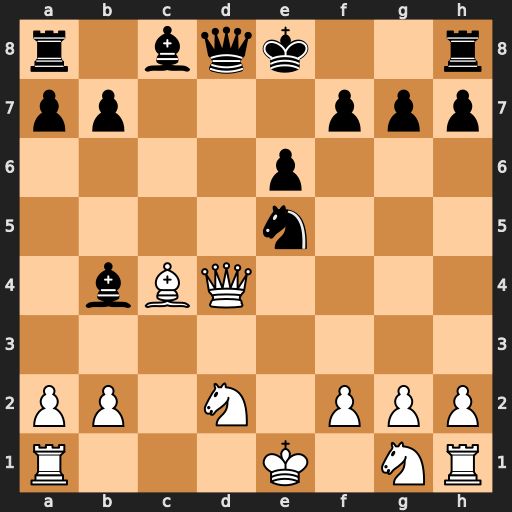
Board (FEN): r1bqk2r/pp3ppp/4p3/4n3/1bBQ4/8/PP1N1PPP/R3K1NR
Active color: w
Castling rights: KQkq
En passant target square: -
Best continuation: Bb5+ Bd7 Qxb4